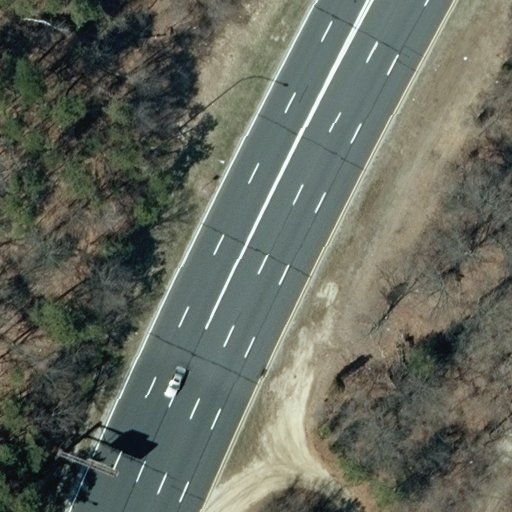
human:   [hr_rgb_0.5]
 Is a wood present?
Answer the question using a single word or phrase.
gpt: yes

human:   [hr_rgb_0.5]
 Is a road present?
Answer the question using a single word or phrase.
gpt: yes

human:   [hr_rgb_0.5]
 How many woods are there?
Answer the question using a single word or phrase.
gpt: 1

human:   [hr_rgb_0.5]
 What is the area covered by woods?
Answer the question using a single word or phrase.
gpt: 6505m2

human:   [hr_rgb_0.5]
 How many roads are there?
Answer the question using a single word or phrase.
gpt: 2

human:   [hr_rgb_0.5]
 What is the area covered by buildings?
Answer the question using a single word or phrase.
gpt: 0m2

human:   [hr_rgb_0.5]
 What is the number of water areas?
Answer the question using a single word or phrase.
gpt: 0

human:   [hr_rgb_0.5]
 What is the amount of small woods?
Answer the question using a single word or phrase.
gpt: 0

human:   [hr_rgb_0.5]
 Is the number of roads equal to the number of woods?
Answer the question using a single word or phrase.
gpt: no

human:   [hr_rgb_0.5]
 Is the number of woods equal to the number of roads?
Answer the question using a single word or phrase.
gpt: no

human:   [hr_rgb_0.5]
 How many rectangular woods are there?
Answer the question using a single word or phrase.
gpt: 1

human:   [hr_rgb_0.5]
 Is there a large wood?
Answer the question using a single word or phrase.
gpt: yes

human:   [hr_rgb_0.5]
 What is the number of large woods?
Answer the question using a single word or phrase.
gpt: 1

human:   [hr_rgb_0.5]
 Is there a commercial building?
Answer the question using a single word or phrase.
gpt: no

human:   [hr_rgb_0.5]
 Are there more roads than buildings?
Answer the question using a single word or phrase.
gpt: yes

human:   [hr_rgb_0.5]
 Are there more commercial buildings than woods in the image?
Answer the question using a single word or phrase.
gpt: no

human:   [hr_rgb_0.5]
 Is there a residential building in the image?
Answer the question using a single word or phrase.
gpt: no

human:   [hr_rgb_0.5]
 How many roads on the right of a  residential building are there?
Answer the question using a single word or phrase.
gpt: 0

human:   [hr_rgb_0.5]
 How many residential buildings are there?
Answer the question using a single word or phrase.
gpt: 0

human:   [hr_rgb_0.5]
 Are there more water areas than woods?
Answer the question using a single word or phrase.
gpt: no

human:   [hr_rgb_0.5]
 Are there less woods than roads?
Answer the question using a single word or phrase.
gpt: yes

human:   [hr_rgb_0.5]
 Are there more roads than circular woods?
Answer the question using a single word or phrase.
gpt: yes

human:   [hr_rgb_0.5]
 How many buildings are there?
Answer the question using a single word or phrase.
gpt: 0

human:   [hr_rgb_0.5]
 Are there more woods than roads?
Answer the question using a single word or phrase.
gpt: no

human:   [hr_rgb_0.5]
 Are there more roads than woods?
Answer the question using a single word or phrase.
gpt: yes

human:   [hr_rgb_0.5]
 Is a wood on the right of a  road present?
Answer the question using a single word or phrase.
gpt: yes

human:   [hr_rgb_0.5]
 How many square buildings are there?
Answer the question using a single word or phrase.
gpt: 0

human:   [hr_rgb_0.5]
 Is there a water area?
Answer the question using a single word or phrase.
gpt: no

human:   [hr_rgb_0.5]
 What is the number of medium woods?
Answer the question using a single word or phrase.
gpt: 0

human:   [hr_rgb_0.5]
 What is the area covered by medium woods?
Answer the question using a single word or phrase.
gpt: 0m2

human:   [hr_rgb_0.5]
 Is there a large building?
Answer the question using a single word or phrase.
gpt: no

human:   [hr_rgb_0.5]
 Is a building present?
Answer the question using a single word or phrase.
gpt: no

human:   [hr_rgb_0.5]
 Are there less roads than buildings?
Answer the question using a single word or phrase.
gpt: no

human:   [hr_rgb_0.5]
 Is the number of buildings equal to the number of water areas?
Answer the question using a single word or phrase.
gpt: yes

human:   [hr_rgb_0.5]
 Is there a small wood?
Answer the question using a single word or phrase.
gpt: no

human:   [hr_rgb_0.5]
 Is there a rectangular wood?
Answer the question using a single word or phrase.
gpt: yes

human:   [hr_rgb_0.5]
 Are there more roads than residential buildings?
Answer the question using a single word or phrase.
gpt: yes

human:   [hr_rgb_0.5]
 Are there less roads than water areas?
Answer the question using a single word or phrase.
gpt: no

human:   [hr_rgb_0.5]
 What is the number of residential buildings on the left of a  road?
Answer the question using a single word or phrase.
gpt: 0

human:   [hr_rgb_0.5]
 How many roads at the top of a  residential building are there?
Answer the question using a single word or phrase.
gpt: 0

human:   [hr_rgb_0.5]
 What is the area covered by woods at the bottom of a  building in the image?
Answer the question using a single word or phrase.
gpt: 0m2

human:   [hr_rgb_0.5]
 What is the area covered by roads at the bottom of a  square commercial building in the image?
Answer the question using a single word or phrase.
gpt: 0m2

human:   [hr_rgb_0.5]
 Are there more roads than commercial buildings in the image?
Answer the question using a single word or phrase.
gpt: yes

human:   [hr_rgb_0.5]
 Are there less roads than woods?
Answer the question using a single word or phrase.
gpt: no

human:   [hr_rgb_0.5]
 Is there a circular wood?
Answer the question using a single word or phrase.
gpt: no

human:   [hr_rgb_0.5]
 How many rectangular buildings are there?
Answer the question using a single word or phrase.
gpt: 0

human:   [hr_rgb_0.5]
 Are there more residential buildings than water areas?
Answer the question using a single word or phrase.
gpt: no

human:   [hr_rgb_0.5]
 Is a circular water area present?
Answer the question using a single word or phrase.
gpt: no

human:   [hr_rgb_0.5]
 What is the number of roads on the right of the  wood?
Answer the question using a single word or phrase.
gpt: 0

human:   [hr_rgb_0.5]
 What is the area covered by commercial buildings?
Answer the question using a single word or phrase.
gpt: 0m2

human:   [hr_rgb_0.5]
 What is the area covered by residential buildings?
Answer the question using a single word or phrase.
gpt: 0m2

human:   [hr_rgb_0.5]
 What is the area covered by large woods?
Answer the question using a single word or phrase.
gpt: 6505m2

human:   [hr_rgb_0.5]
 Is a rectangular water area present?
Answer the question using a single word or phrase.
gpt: no

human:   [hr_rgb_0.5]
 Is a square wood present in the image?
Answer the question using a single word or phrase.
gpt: no

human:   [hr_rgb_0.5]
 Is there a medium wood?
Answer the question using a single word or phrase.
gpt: no

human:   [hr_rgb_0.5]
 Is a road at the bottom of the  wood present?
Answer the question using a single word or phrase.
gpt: yes

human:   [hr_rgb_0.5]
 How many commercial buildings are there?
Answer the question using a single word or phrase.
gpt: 0

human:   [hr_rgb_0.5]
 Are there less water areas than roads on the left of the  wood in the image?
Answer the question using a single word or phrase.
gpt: yes

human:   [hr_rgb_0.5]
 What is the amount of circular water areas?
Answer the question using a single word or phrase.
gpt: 0

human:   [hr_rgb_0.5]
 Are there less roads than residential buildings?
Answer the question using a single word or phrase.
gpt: no

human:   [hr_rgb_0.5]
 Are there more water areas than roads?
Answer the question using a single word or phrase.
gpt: no

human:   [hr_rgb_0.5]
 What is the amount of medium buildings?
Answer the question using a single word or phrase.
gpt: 0

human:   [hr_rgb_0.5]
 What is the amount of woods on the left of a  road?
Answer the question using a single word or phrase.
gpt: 0

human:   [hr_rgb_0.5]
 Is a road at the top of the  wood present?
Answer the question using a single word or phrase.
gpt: no